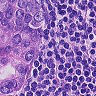
Metastatic tissue present: yes